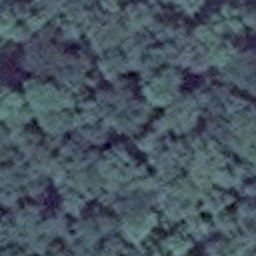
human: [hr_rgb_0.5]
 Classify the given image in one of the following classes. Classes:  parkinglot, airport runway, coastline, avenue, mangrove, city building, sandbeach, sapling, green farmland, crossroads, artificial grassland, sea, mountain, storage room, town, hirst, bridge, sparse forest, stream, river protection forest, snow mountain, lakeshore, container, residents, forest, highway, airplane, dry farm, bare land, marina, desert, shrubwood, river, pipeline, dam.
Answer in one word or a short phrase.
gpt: forest